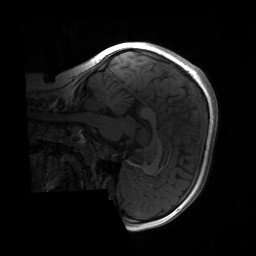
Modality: T1w
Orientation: sagittal
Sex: female
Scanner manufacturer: siemens
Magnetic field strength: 3 T
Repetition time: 1.9 s
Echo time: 0.00243 s